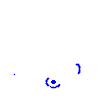
Particle: pion